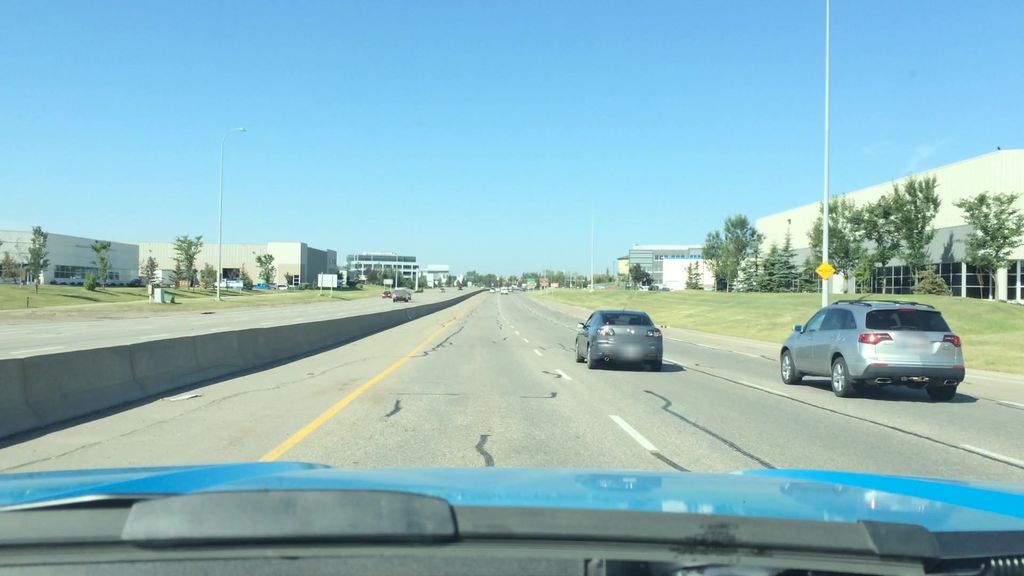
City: calgary